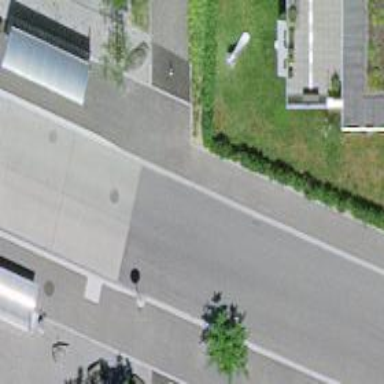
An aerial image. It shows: Bollard.